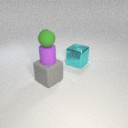
small purple rubber cylinder above large gray rubber cube